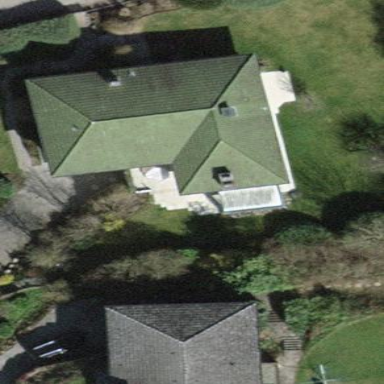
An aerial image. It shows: Building with tile roof.